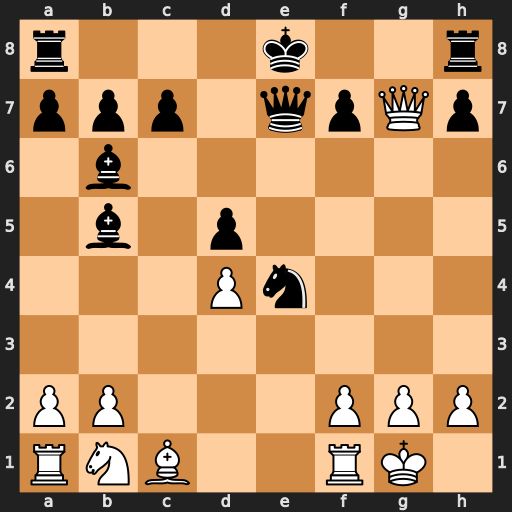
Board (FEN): r3k2r/ppp1qpQp/1b6/1b1p4/3Pn3/8/PP3PPP/RNB2RK1
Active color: w
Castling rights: kq
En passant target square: -
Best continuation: Qxh8+ Kd7 Qxa8